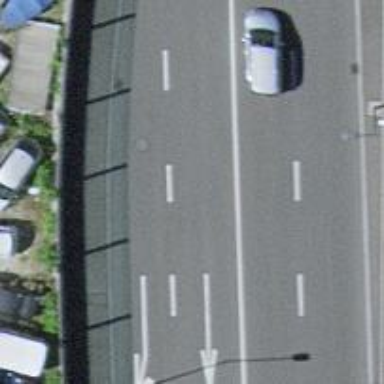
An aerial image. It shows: Asphalt road with primary highway designation. There are separate sidewalks on both sides.